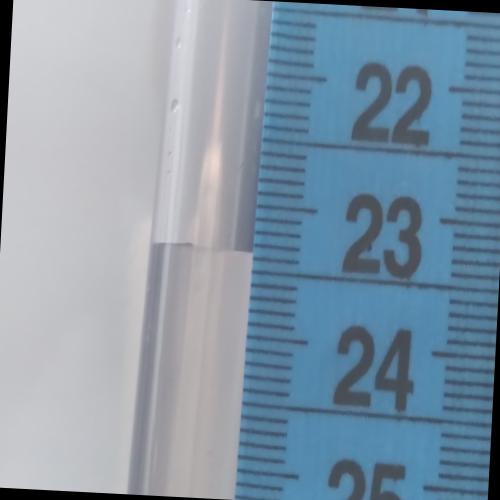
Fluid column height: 23.4 cm